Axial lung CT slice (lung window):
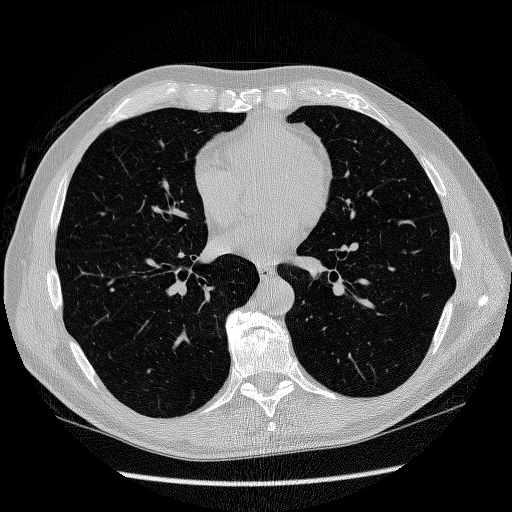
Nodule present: no